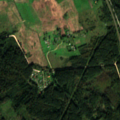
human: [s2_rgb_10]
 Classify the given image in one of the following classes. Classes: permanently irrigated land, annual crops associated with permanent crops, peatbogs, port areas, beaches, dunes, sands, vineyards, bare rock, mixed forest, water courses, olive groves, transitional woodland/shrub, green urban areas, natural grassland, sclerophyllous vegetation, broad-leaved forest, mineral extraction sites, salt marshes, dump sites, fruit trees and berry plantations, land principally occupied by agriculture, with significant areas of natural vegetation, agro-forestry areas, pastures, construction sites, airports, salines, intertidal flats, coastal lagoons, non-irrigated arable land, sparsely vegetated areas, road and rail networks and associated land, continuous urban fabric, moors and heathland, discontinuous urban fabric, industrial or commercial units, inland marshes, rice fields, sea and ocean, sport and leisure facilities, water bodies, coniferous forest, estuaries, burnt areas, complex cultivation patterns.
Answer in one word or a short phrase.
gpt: discontinuous urban fabric, non-irrigated arable land, pastures, complex cultivation patterns, mixed forest